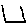
Label: square